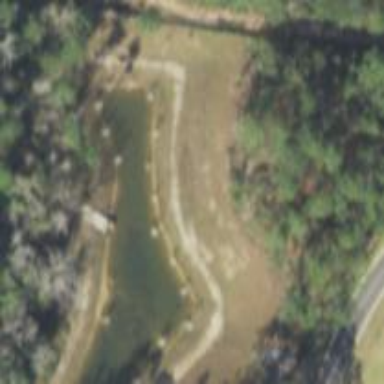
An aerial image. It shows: Retention basin filled with water.